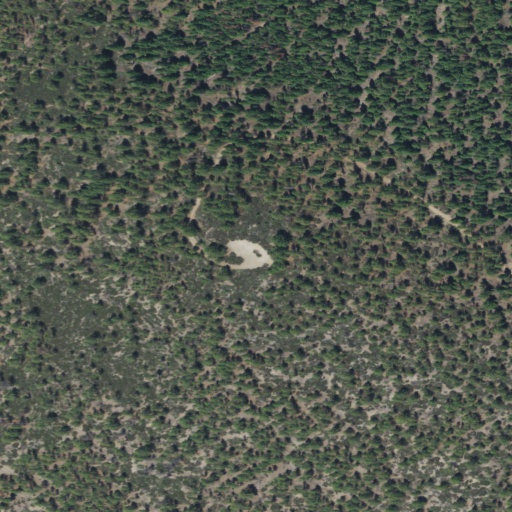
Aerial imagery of mountain in Oregon named McKay Butte containing only evergreen forest